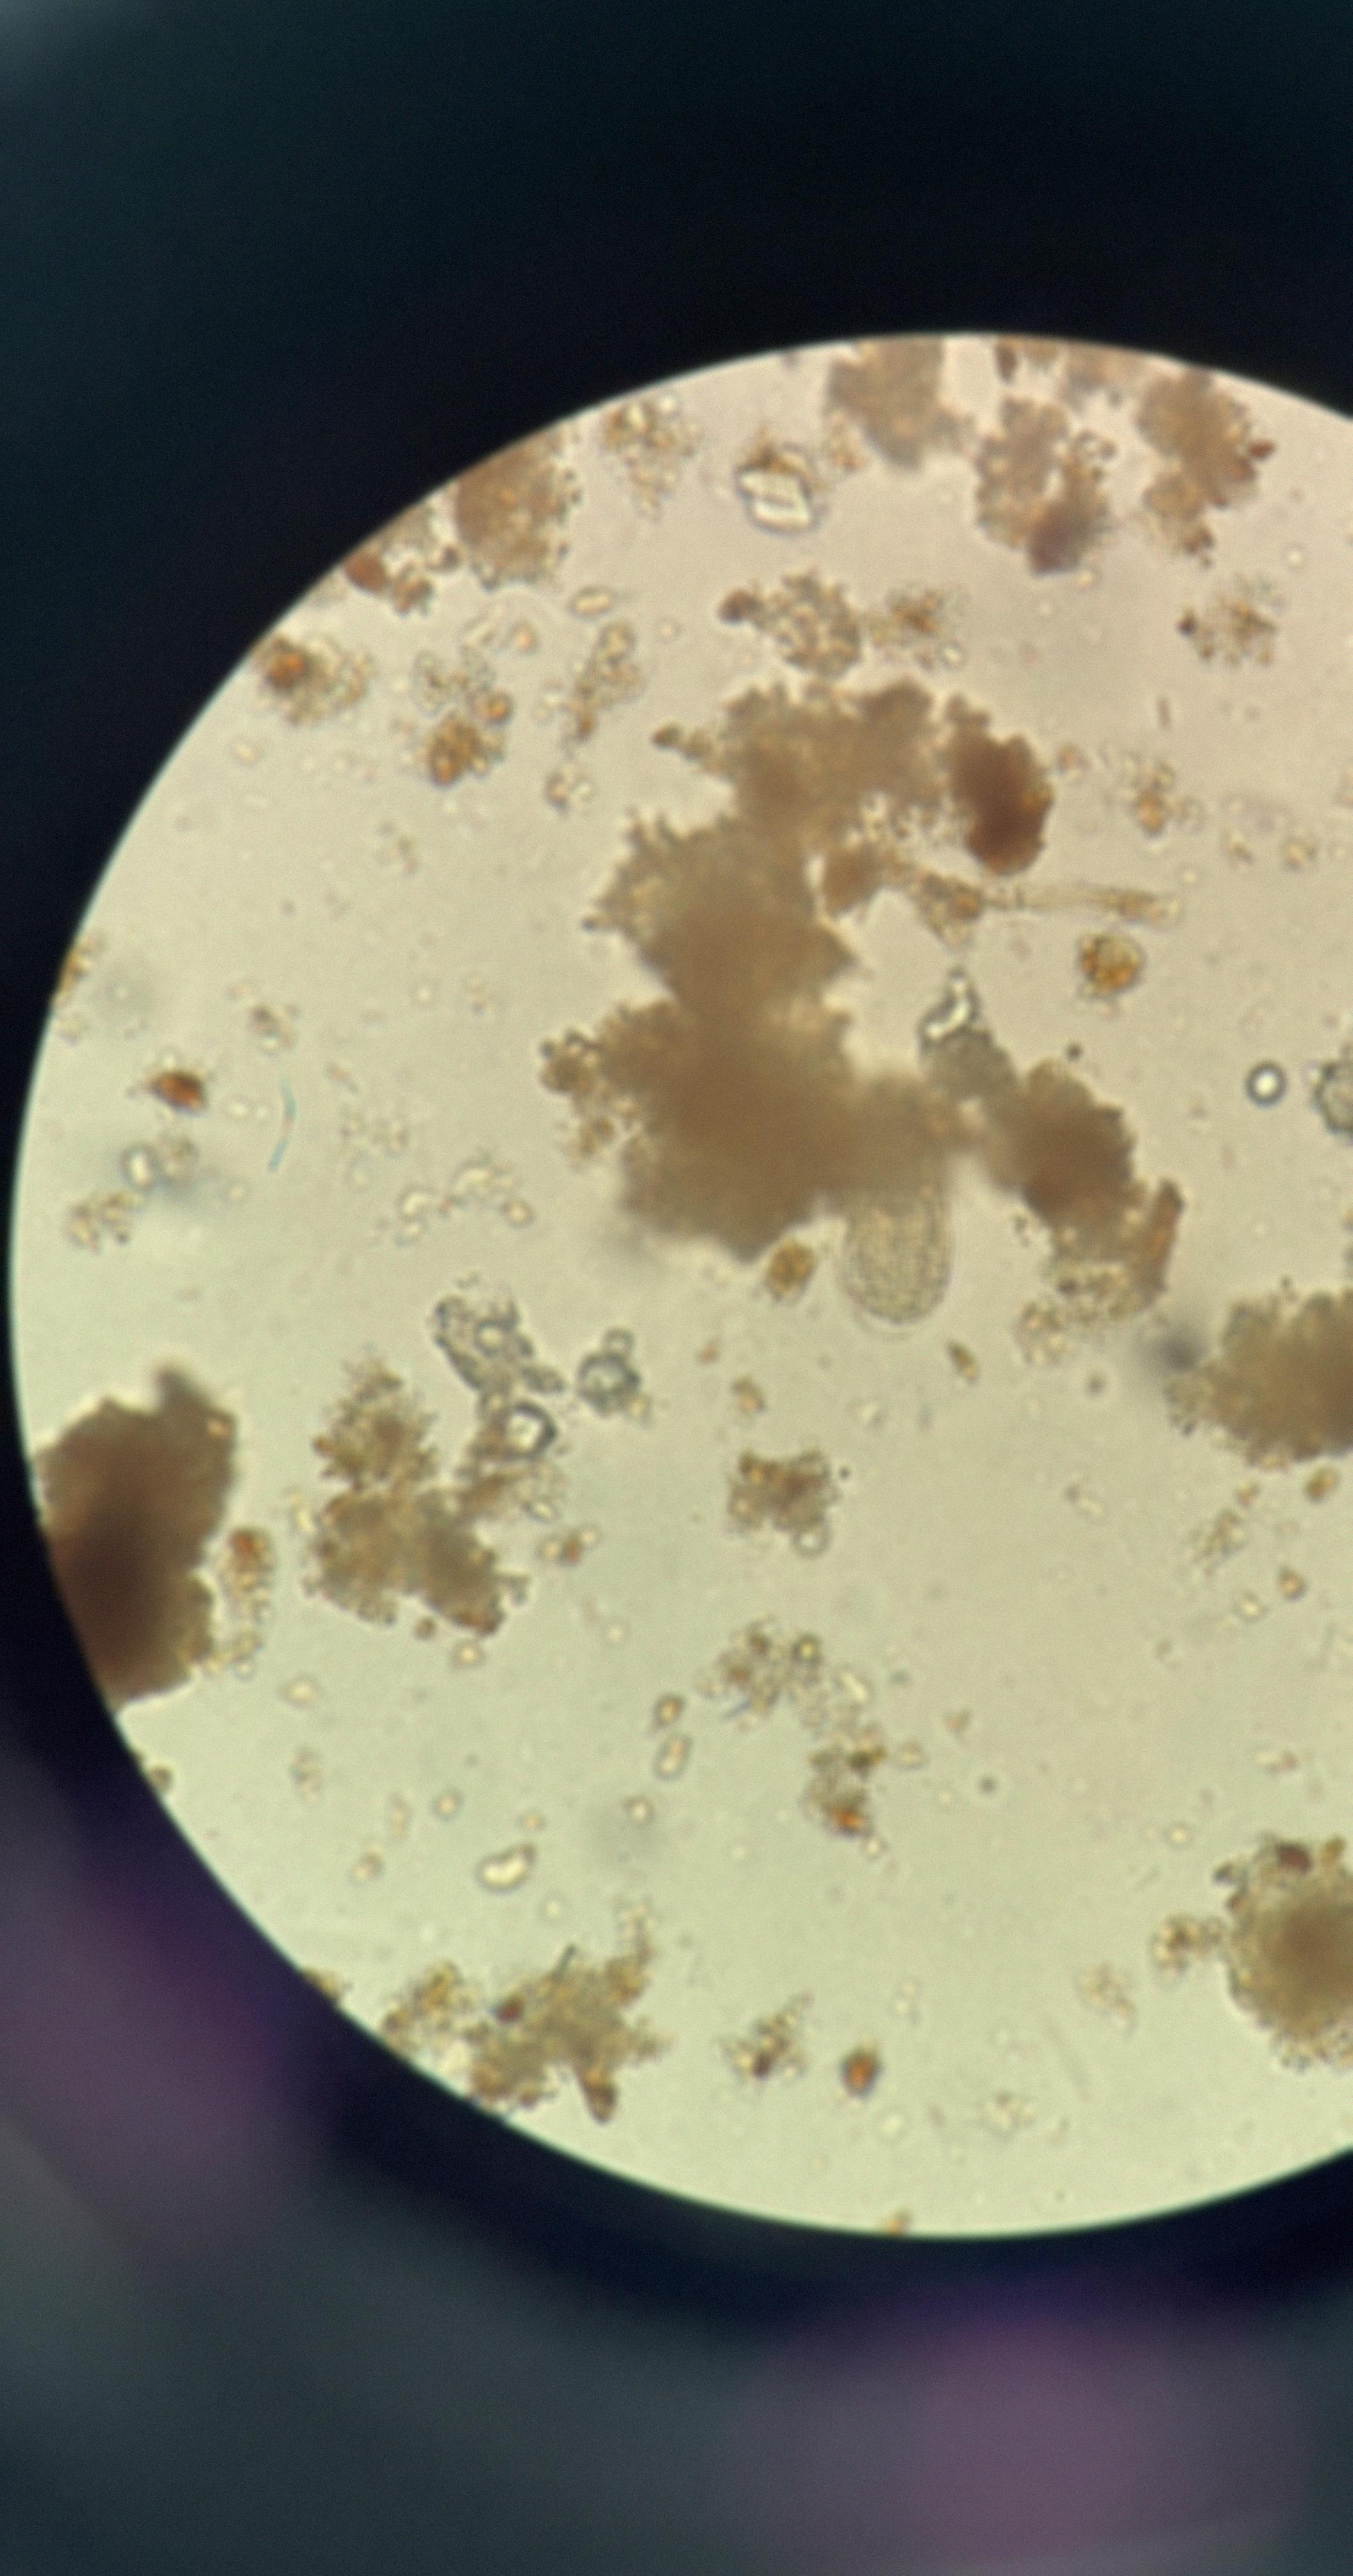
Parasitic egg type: Hookworm egg